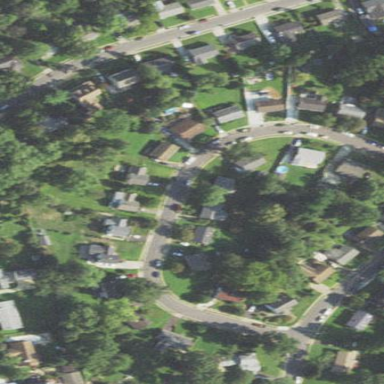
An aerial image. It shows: Single-family residential area.